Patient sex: M
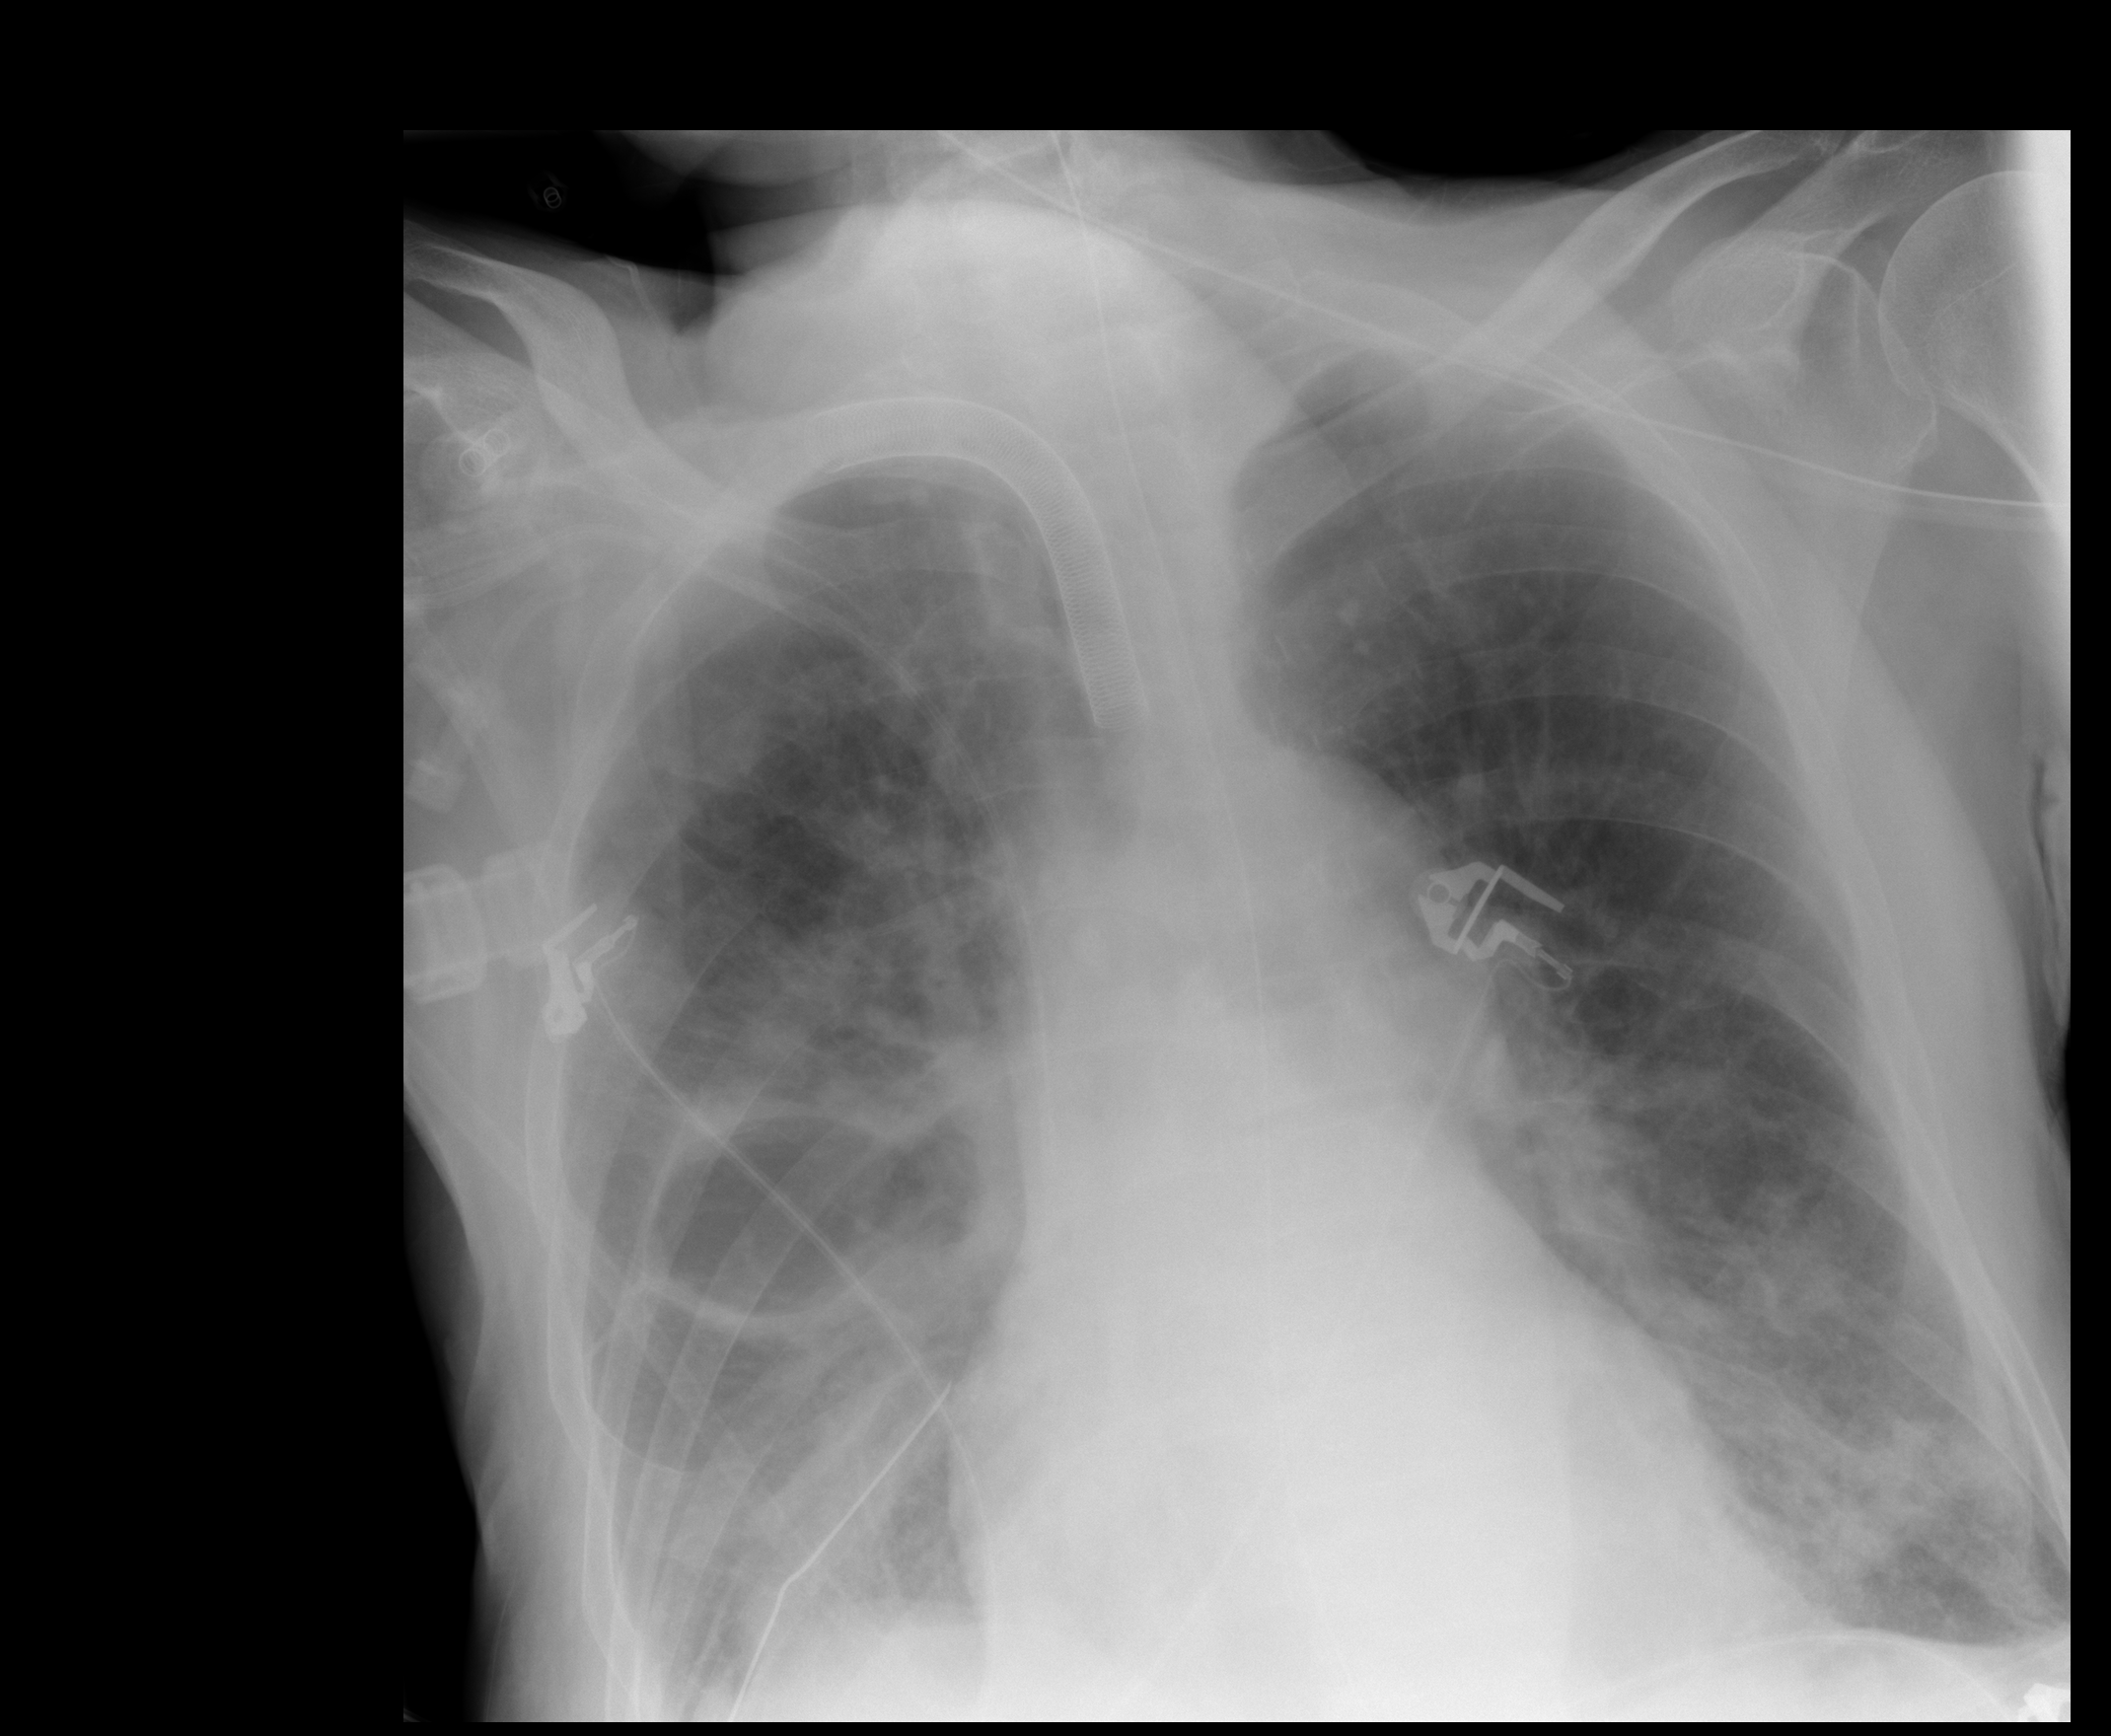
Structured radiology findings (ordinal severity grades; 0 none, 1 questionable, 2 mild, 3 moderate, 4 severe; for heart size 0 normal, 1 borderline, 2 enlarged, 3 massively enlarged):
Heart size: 0
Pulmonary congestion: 2
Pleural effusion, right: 3
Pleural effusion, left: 2
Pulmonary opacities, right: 3
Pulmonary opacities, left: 2
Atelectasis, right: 3
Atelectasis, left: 2